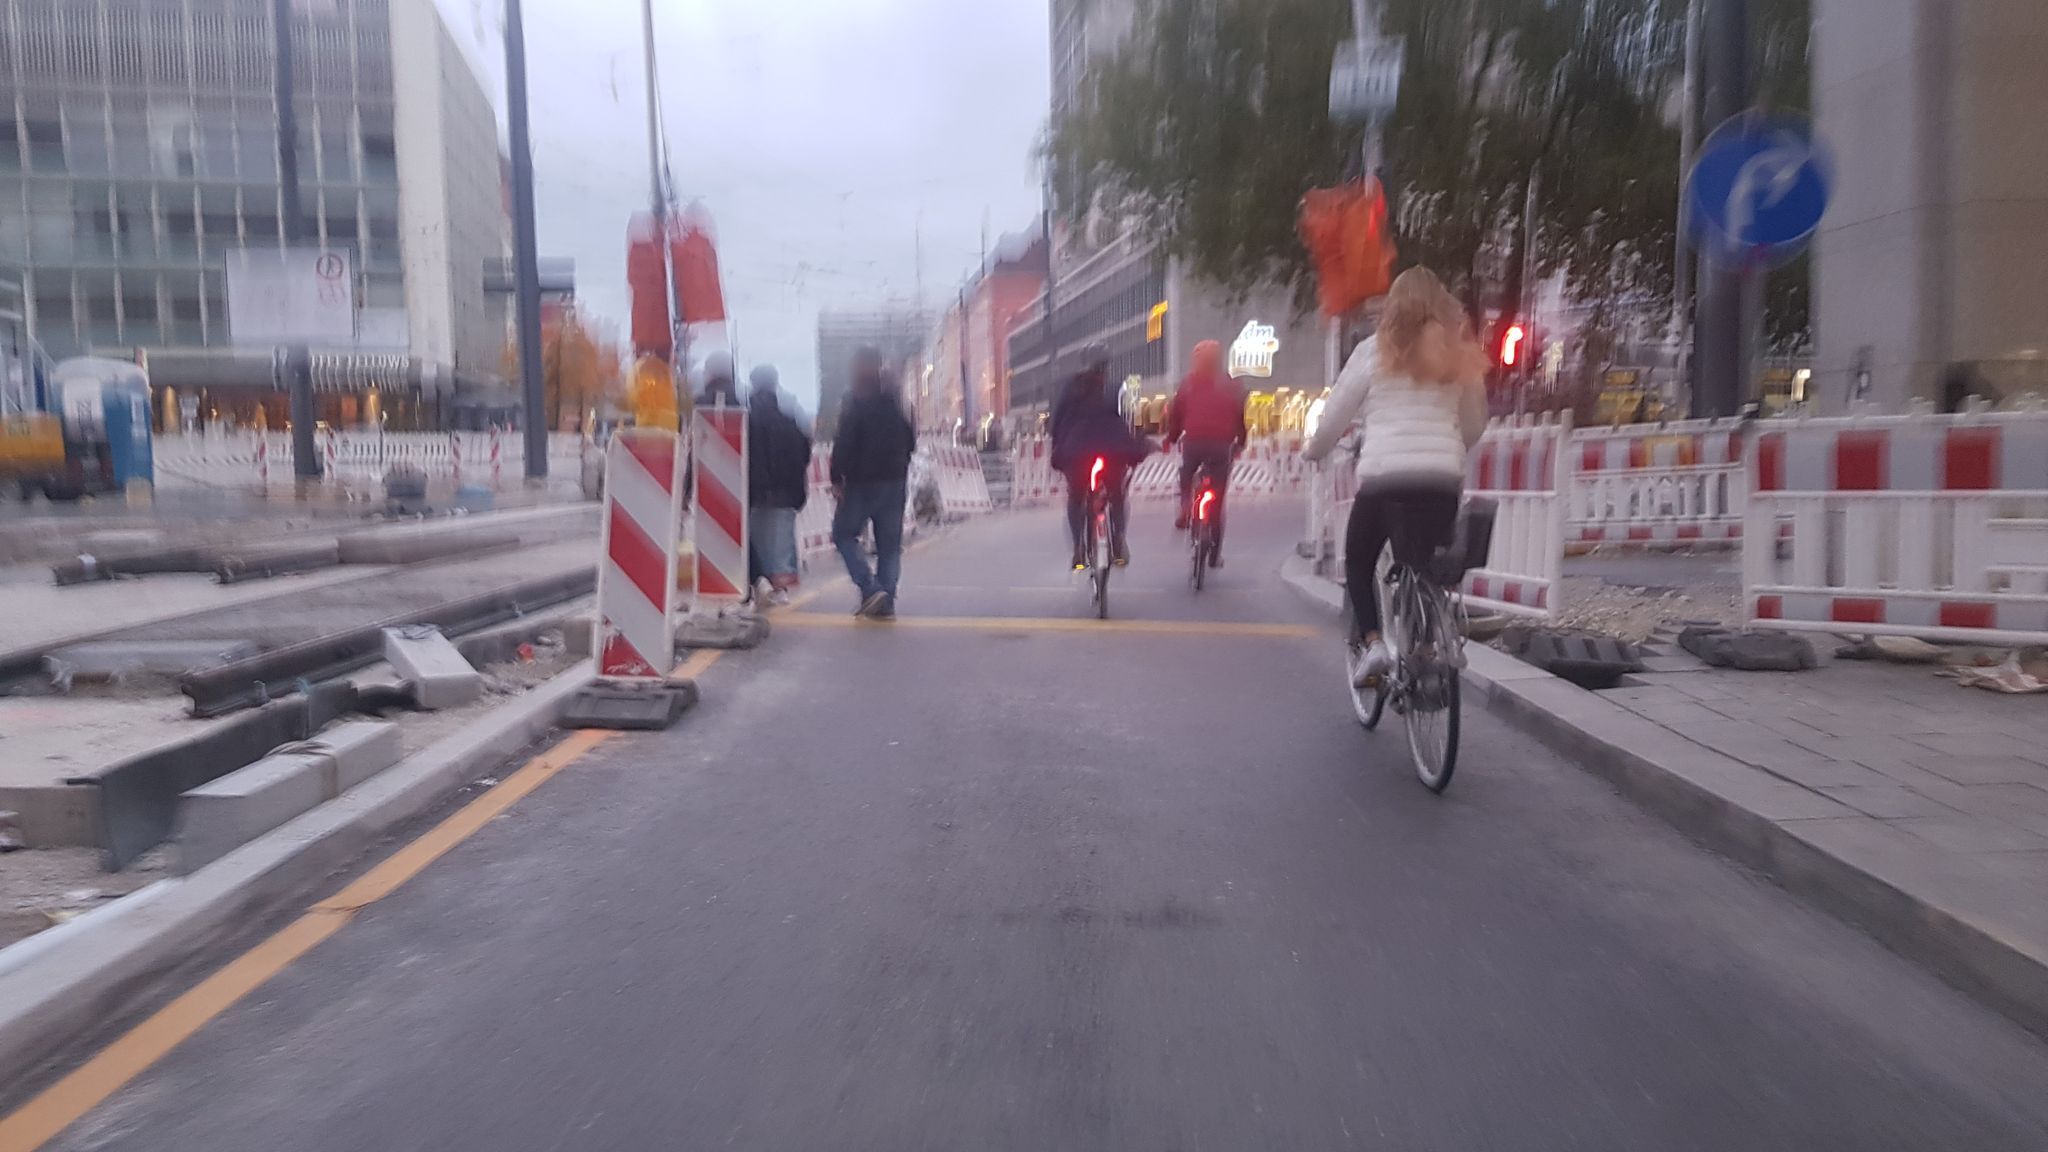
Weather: snowy
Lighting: day
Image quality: slightly poor
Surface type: walking surface
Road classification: footway
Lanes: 1
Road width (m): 5
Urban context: urban centre
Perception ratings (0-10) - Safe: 5.42, Lively: 8.23, Beautiful: 3.4, Boring: 4.72, Depressing: 5.57, Wealthy: 3.4